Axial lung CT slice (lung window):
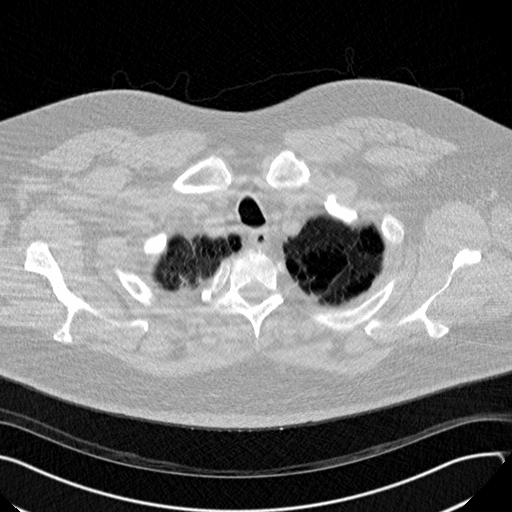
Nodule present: no